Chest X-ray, PA view. Patient: 34 years old, sex F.
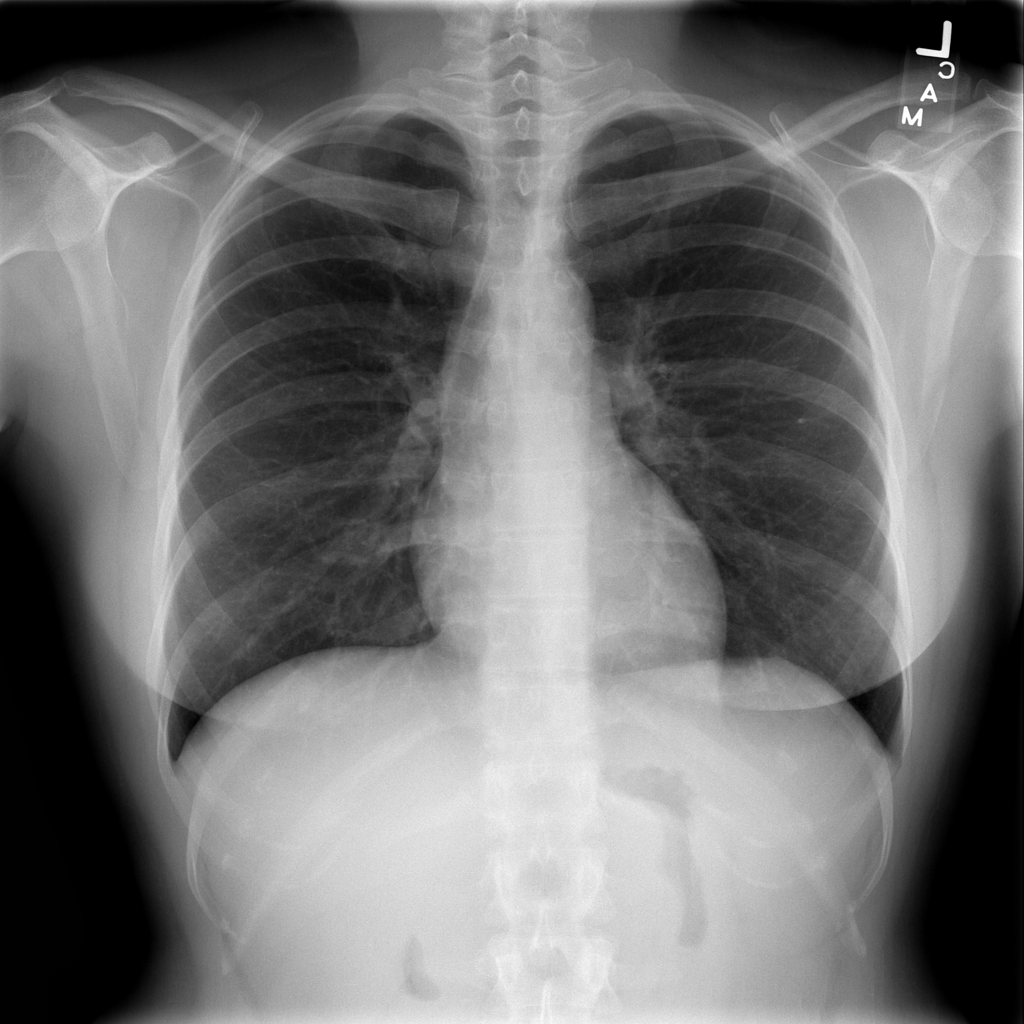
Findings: No Finding